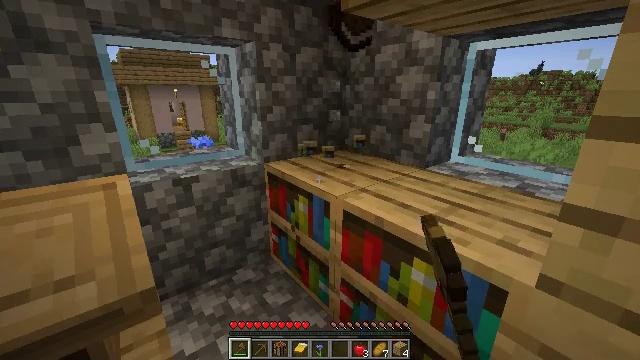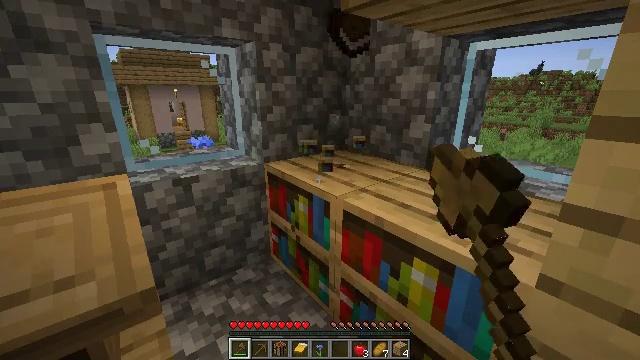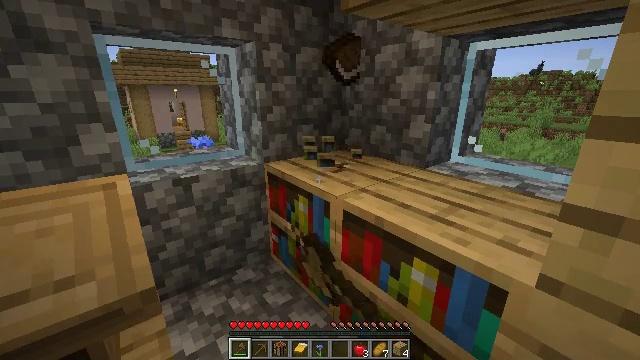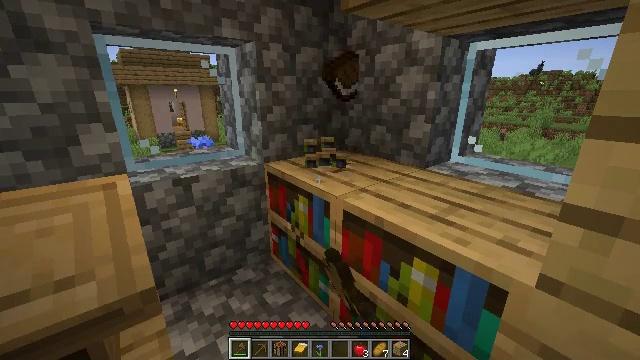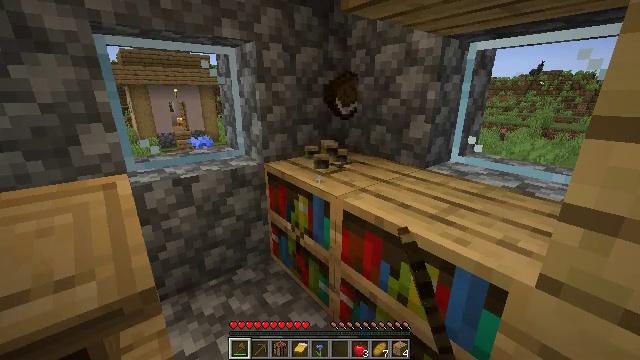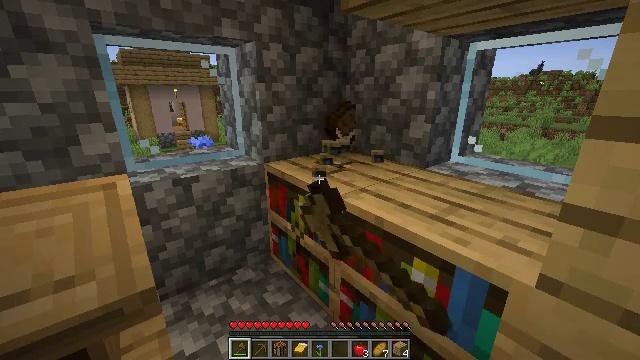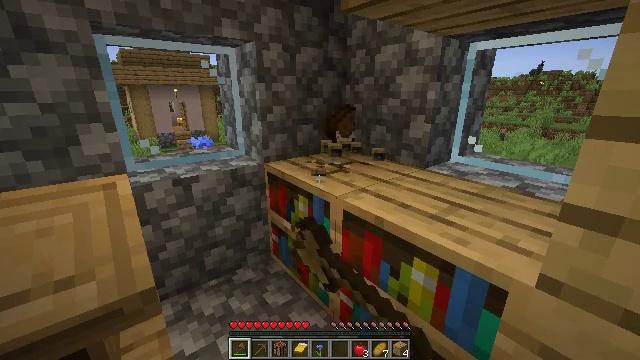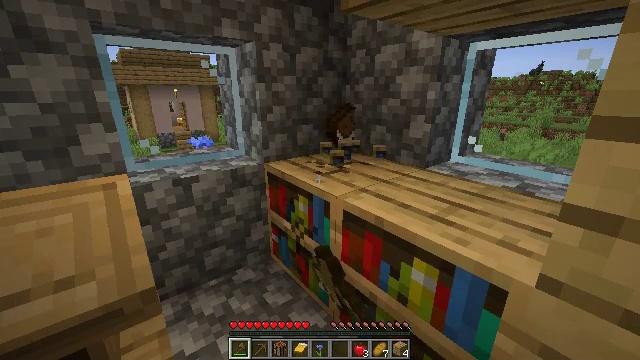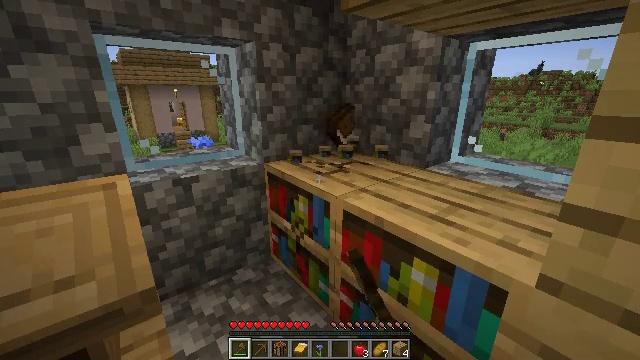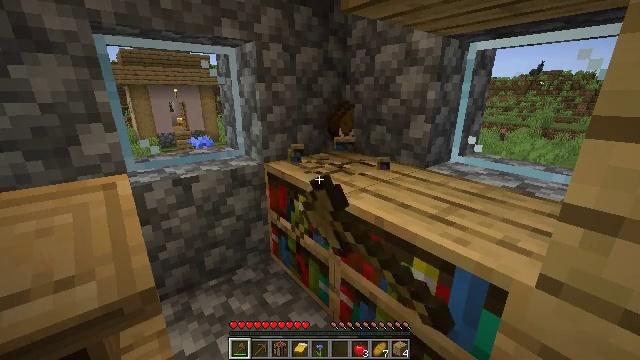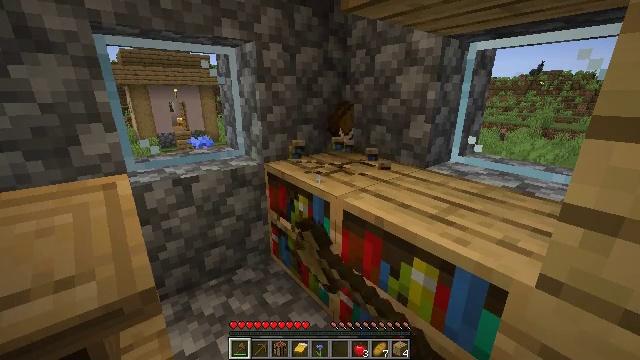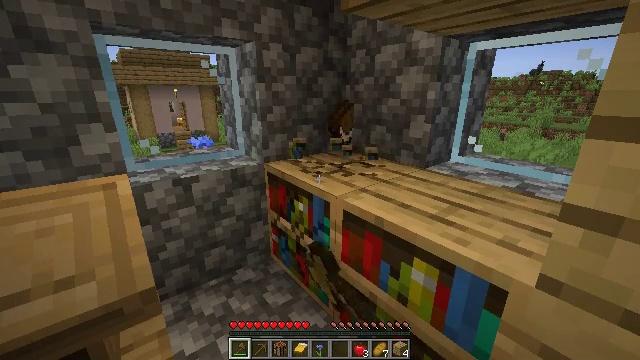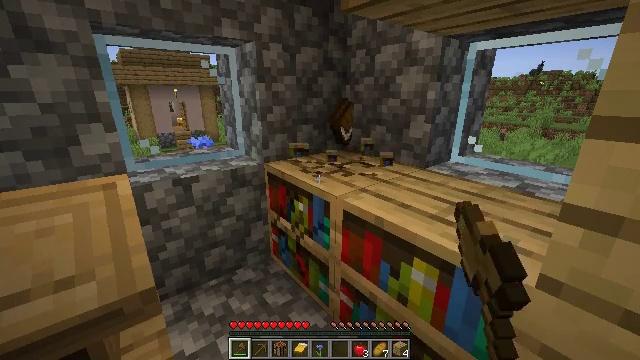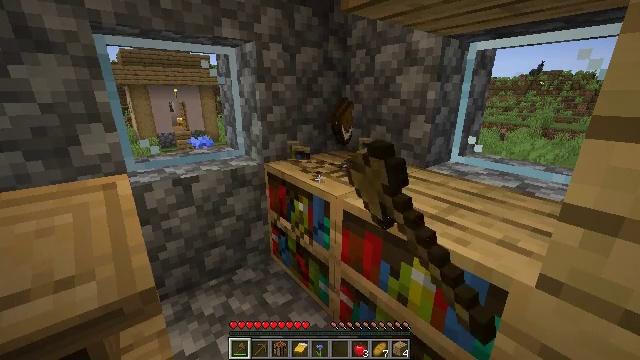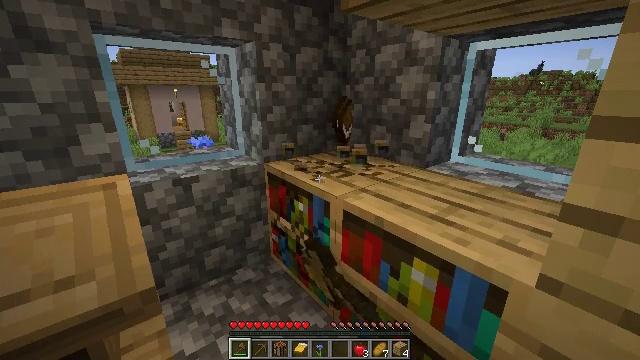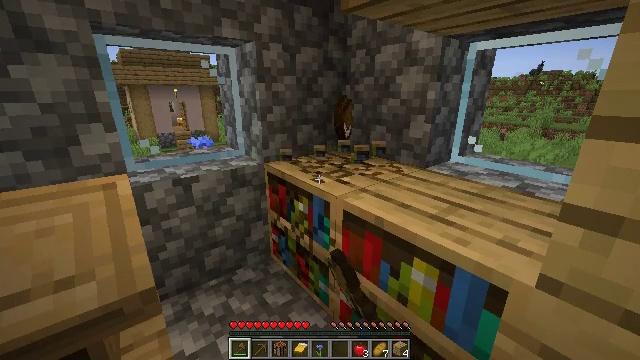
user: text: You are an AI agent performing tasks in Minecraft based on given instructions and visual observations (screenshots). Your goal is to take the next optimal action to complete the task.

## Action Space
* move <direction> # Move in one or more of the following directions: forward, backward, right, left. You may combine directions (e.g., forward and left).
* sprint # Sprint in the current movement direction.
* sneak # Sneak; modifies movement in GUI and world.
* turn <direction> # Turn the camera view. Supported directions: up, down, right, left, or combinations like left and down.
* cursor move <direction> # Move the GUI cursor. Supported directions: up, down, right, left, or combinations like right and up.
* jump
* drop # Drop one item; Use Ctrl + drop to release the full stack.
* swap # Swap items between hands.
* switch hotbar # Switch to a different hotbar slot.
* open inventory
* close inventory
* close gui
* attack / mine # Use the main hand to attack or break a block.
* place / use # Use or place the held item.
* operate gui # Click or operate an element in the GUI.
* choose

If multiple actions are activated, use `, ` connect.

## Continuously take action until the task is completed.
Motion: motion action
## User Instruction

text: Reclaim bookshelf materials.
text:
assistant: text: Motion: attack / mine
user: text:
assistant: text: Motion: attack / mine
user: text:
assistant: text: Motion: attack / mine
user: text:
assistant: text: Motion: attack / mine
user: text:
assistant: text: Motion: attack / mine
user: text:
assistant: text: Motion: attack / mine
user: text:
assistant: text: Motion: attack / mine
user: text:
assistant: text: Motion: attack / mine
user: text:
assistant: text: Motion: attack / mine
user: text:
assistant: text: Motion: attack / mine
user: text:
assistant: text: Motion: attack / mine
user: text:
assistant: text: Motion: attack / mine
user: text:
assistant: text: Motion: attack / mine
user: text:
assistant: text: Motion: attack / mine
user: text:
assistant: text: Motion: attack / mine
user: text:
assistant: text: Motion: attack / mine
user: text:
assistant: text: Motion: attack / mine
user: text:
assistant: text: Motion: attack / mine
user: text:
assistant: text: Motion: attack / mine
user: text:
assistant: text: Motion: attack / mine
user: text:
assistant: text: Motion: attack / mine
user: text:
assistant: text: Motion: attack / mine
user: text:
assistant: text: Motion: attack / mine
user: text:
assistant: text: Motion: attack / mine
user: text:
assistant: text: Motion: attack / mine
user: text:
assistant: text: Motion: turn right and down, attack / mine
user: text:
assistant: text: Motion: turn right and down, attack / mine
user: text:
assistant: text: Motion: turn right and down, attack / mine
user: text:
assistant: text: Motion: turn right, attack / mine
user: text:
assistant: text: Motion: turn right, attack / mine